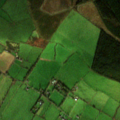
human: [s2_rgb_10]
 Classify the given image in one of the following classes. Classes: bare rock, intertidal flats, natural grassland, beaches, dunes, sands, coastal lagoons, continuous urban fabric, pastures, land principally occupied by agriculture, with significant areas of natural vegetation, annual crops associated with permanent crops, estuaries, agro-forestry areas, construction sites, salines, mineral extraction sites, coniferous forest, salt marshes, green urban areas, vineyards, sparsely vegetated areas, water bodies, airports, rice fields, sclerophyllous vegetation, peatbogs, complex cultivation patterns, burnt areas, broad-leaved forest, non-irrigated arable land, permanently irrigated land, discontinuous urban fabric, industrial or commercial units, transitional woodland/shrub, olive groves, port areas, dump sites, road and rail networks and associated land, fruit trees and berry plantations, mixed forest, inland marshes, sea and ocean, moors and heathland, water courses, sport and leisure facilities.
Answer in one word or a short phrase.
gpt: pastures, coniferous forest, transitional woodland/shrub